Question: HI I have deployed the iodocs locally,and its working for the samples given.
but for my api its giving empty response.
here is what i appended to /data/apiconfig.json
'''
"cloudspokes": {
"name": "cloudspokes",
"protocol": "http",
"baseURL": "cloudspokes.com",
"publicPath": "",
"auth": ""
}
'''
and here is /data/cloudspokes.json
'''
{
"endpoints":[
{
"name":"Challenges",
"methods":[
{
"MethodName":"challenges",
"Synopsis":"This method returns a list of challenges.",
"HTTPMethod":"GET",
"URI":"/challenges.json",
"RequiresOAuth":"N",
"parameters":[
]
}
]
}
]
}
'''
iodocs is rendering the interface correctly

also going to <URL> returns non empty response.
I am new to this , please help .
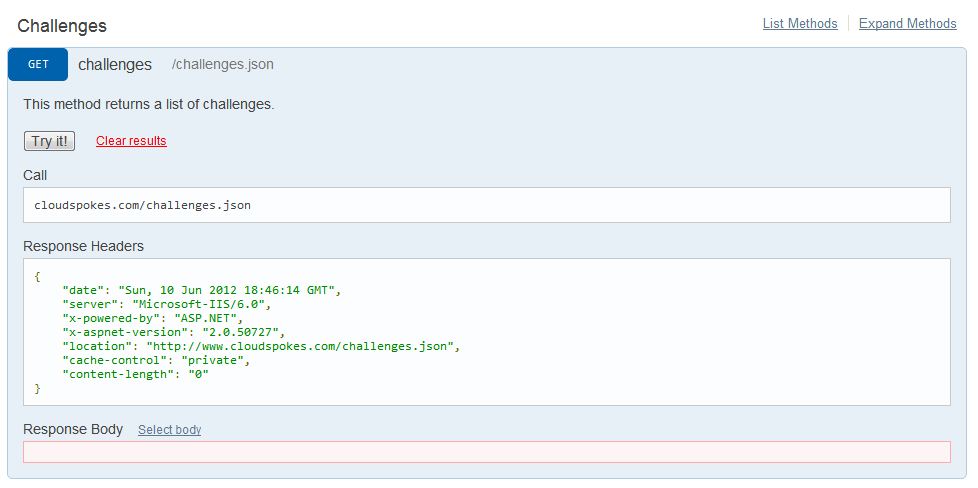
Answer: The quick fix is to update your block for cloudspokes to look like this:
'''
"cloudspokes": {
"name": "cloudspokes",
"protocol": "http",
"baseURL": "www.cloudspokes.com",
"publicPath": "",
"auth": ""
}
'''
The difference is that I added the "www." prefix to the hostname. How did I know you needed this? Because I turned on debugging and saw that it was throwing a 301 (redirect). Check the file and change to be and you'll see the same thing.
But again, quick fix, just add to the , and you're all set.